Current action and preconditions to check: trajectory_clear

Your task: For each precondition in the list above, predict whether it will hold at this action.

Consider the current scene as observed from the mobile robot's camera, and analyze the predicted future states of all dynamic agents (e.g., people, animals, vehicles, or any moving entities) within the NEXT SECOND.

IMPORTANT: Only answer "very likely" if you are absolutely certain—based on strong, clear evidence—that a dynamic agent will violate the precondition in the predicted future state. Do NOT answer "very likely" for unlikely, ambiguous, or low-probability risks.

Ask yourself for each precondition: Is there a high probability, with clear and convincing evidence, that the predicted future states of any dynamic agent will interfere with the predicted future state of the currently executing action within the NEXT SECOND, causing that precondition to fail?

Assess the risk level based on these predictions. Use "likely" or "very likely" if motions create a clear risk of interference.

Use "neutral" or "improbable" if agents are nearby but their predicted paths are clearly diverging or non-conflicting.

Failure Risk Categories: "very improbable", "improbable", "neutral", "likely", "very likely"

Answer Format: Output ONLY the probability_of_failure value from these categories: "very improbable", "improbable", "neutral", "likely", "very likely"

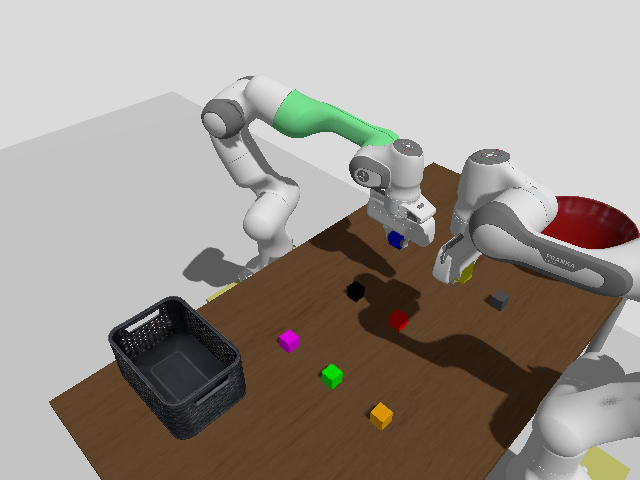

Answer: improbable